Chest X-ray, AP view. Patient: 34 years old, sex M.
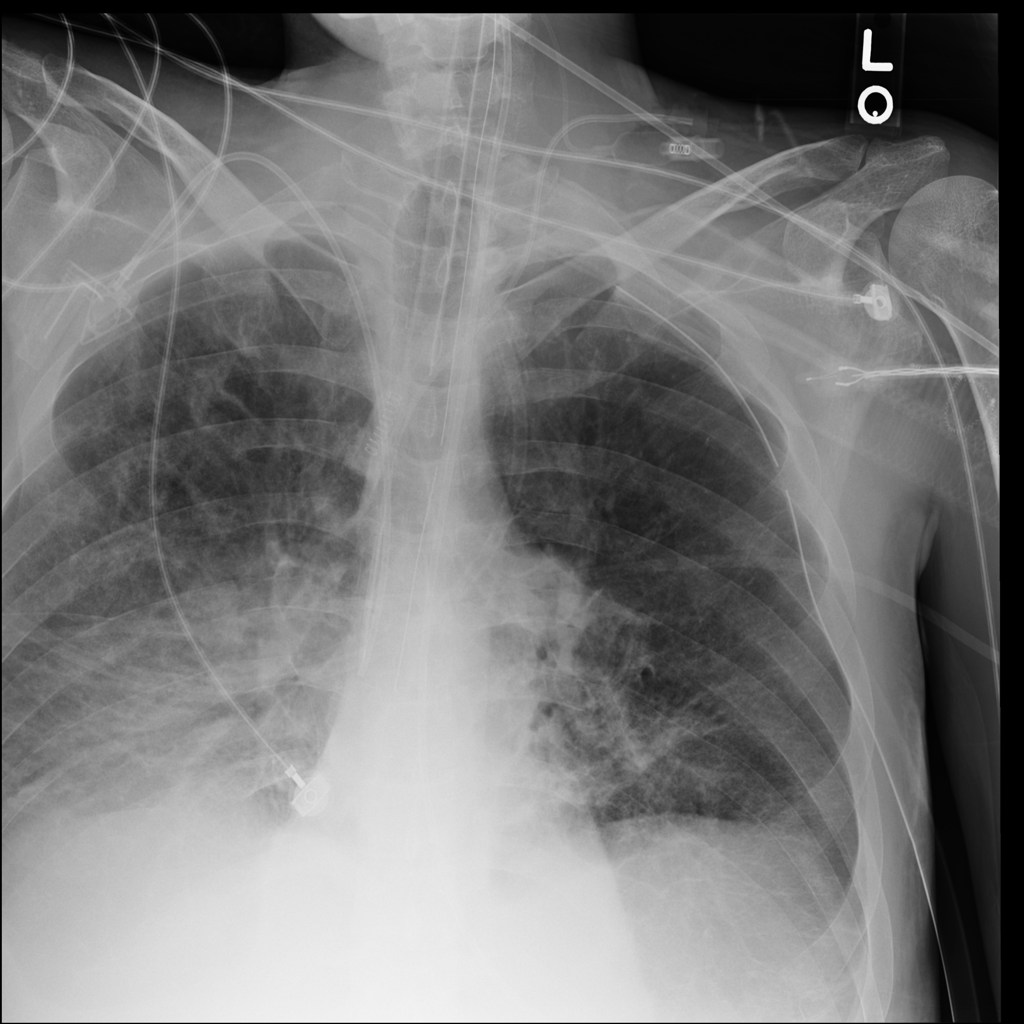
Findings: Effusion, Pneumothorax